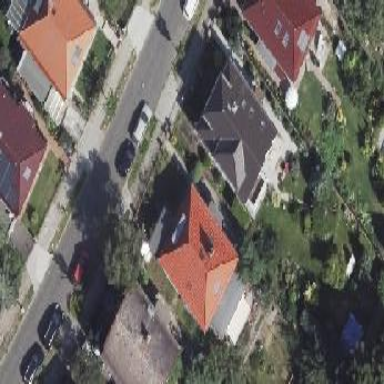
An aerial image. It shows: Detached building with hipped roof.